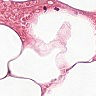
Metastatic tissue present: no